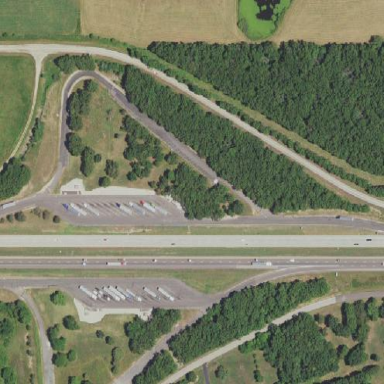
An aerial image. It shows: Rest area along the road.